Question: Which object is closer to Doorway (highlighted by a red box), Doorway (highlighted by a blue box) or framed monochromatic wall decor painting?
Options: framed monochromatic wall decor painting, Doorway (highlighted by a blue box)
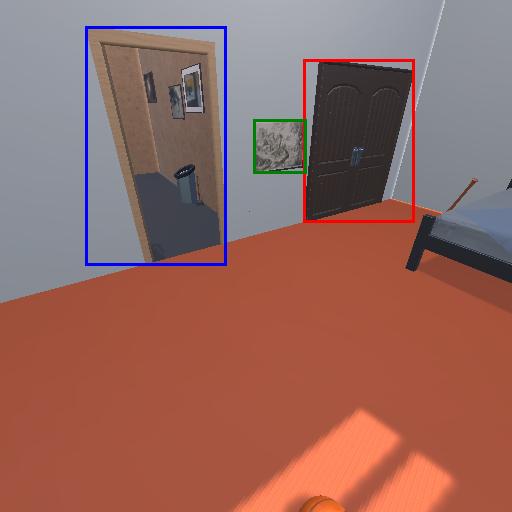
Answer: framed monochromatic wall decor painting